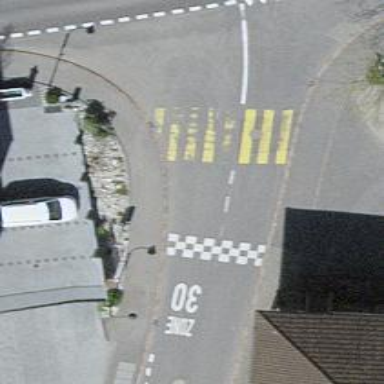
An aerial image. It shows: Uncontrolled zebra crossing with notable zebra markings.